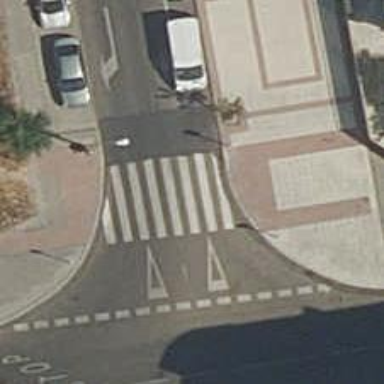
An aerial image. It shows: Zebra crossing on the road.